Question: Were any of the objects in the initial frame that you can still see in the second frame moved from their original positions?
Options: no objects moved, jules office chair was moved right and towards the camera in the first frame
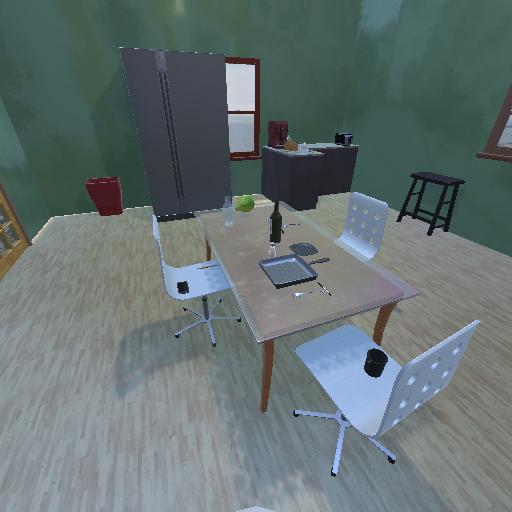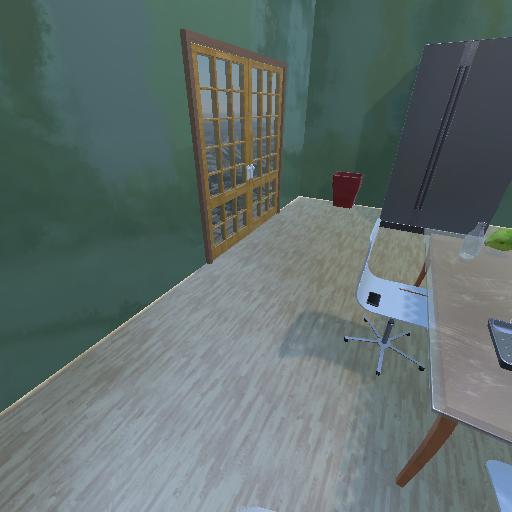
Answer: no objects moved